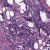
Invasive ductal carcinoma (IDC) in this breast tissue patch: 1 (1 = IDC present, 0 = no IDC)